Aerial crown-view tile of a tropical tree (Barro Colorado Island, Panama), acquired 20250616:
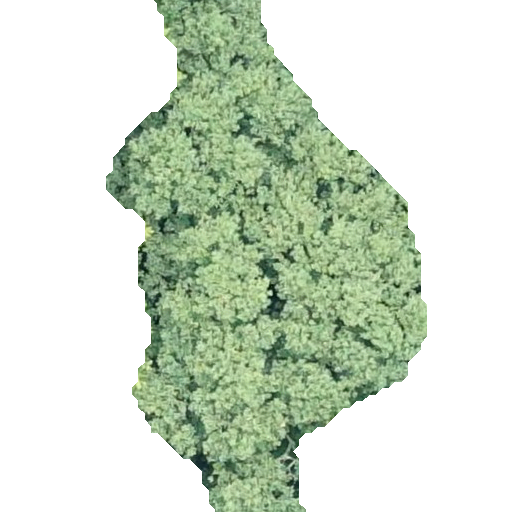
Species: Hieronyma alchorneoides
GBIF accepted scientific name: Hieronyma alchorneoides
Crown area: 158.834 m²